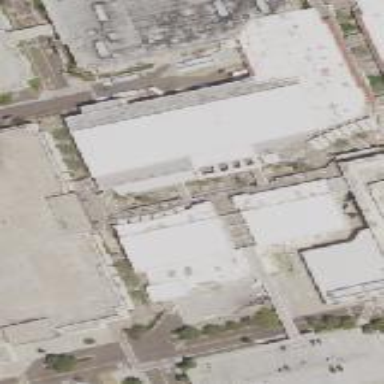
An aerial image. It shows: Commercial building.